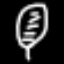
Label: leaf